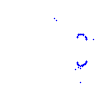
Particle: kaon